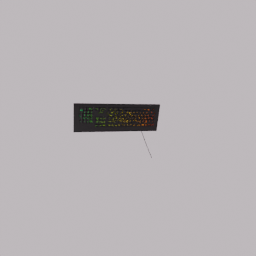
Label: electronics